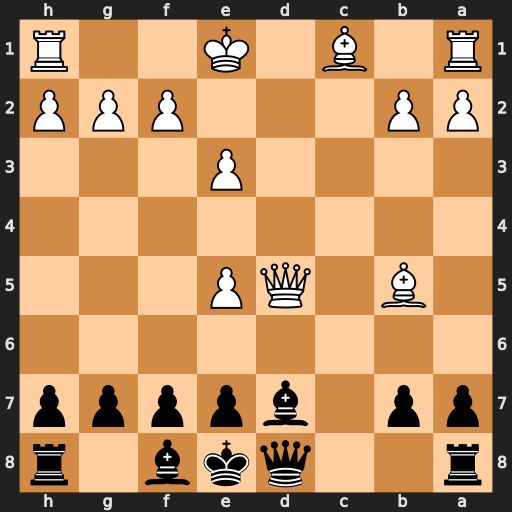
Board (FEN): r2qkb1r/pp1bpppp/8/1B1QP3/8/4P3/PP3PPP/R1B1K2R
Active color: b
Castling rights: KQkq
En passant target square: -
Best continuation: Qa5+ Bd2 Qxb5 Qxb5 Bxb5